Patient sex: F
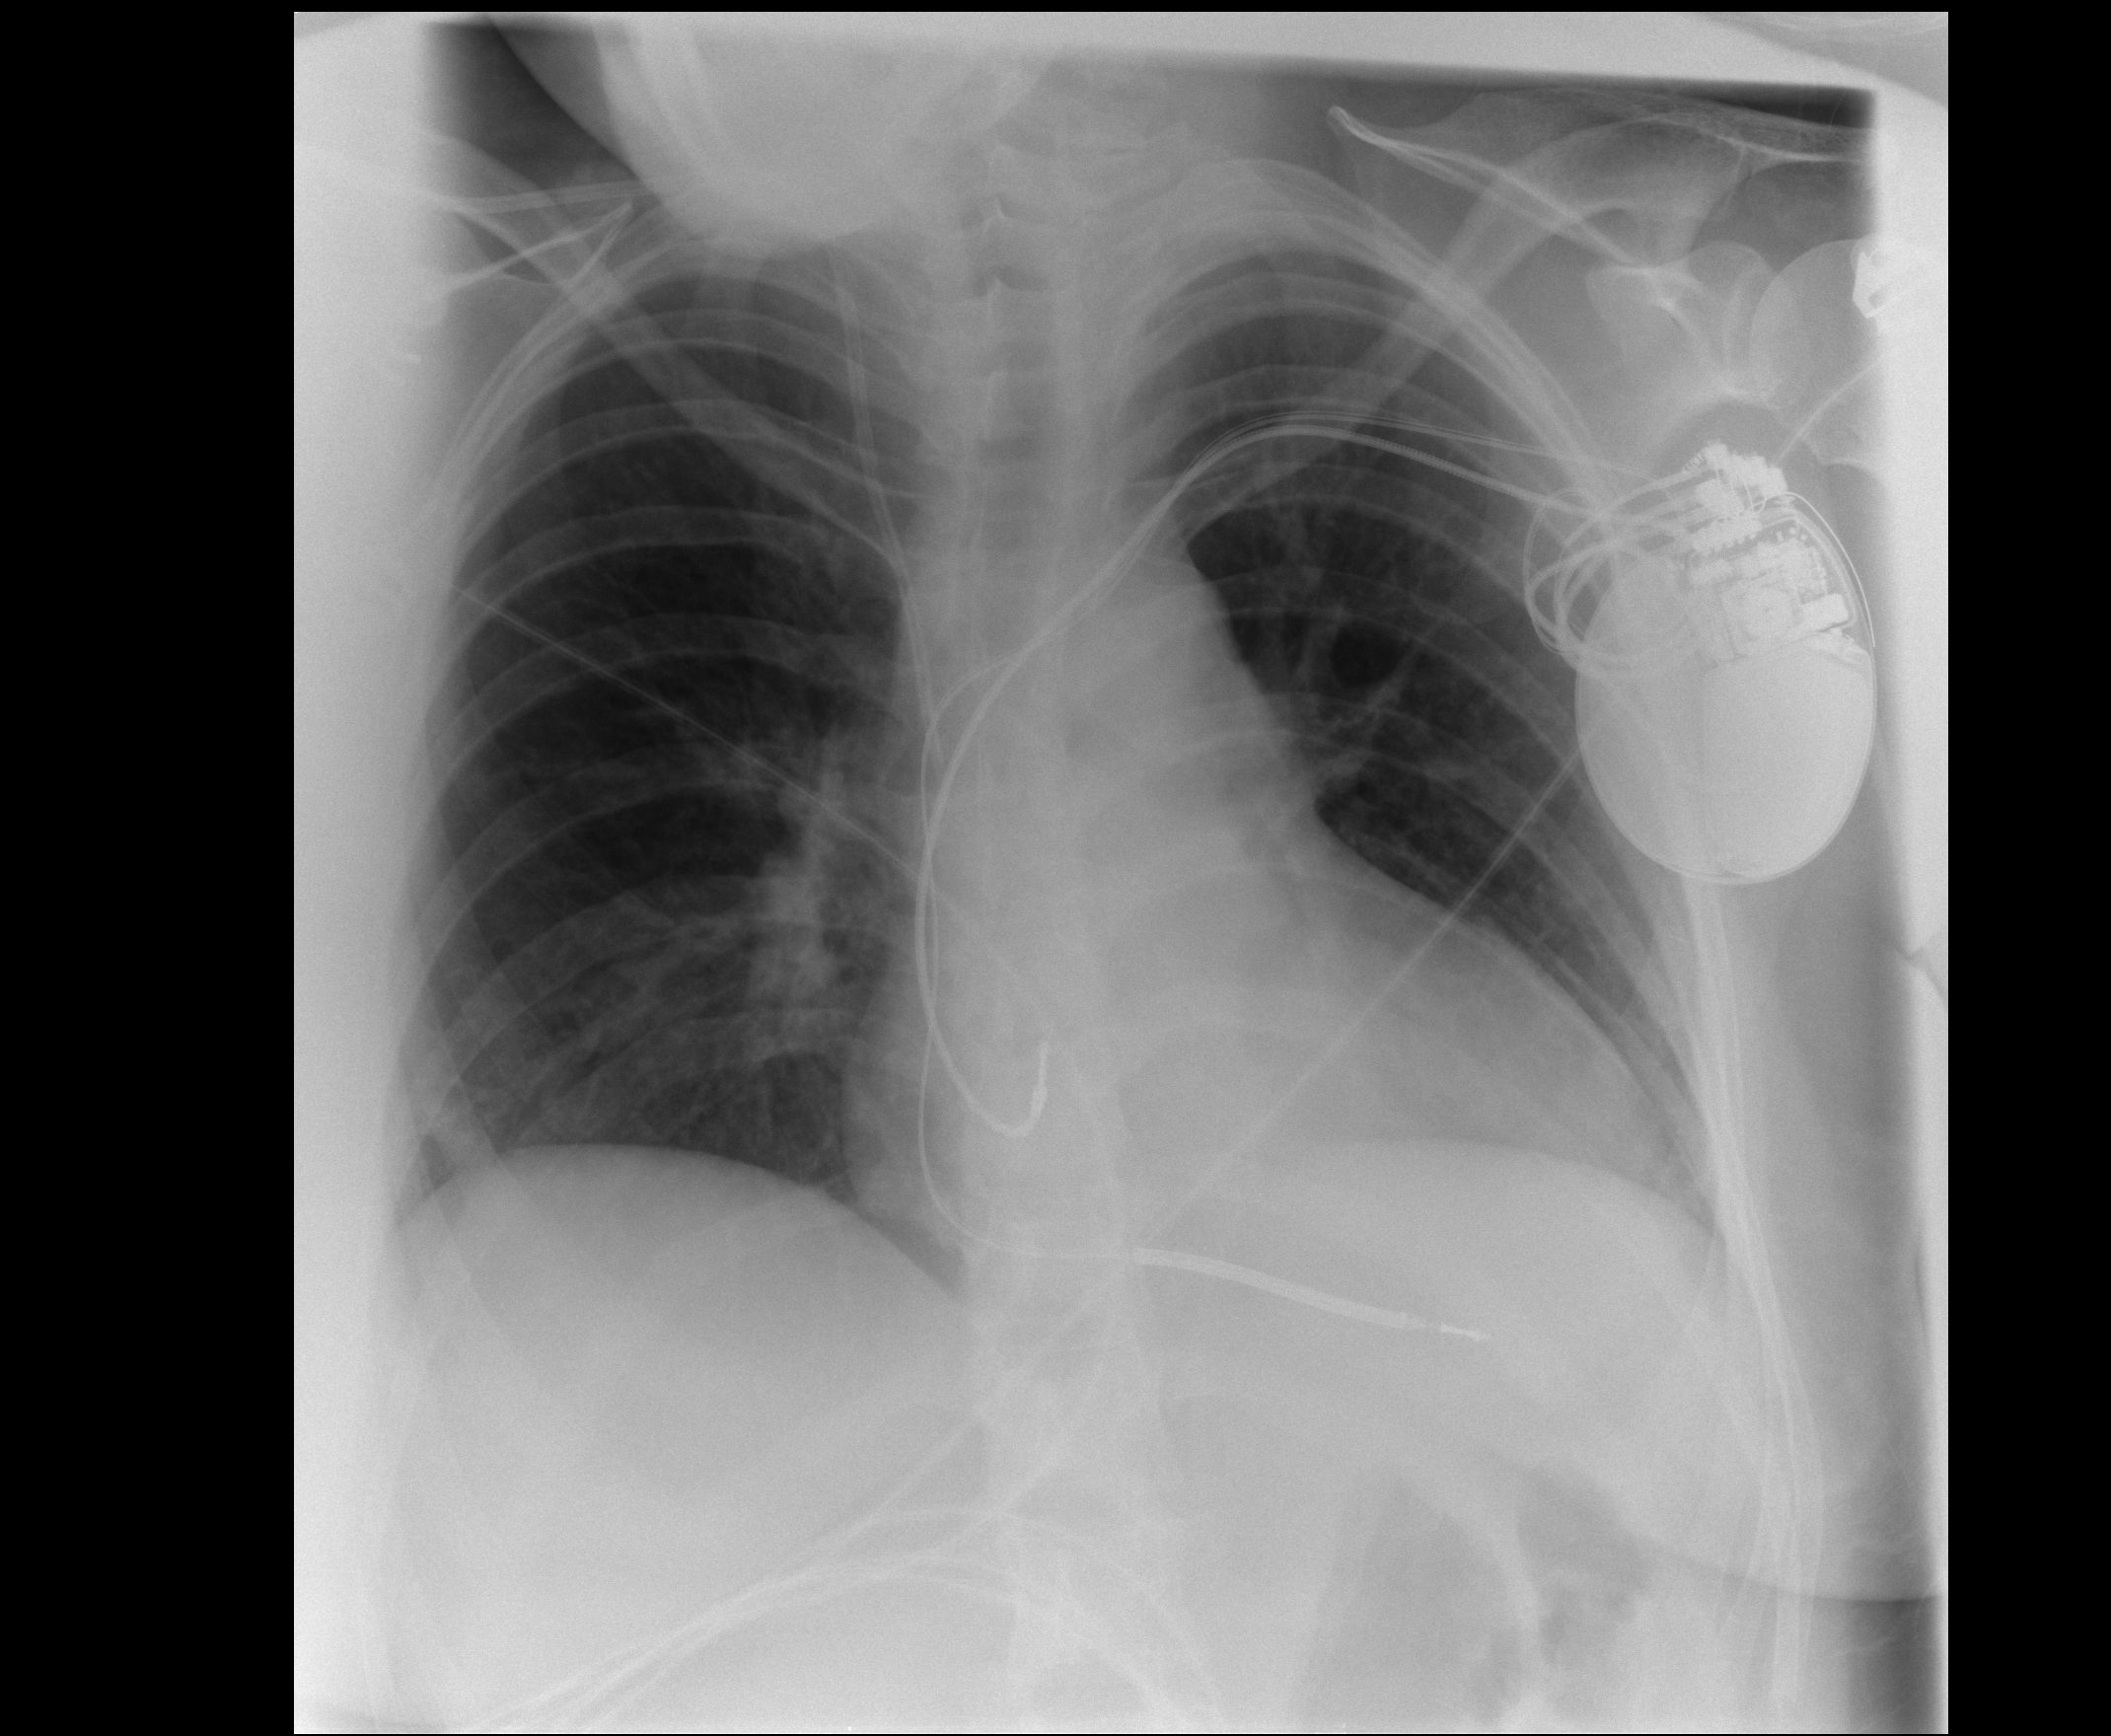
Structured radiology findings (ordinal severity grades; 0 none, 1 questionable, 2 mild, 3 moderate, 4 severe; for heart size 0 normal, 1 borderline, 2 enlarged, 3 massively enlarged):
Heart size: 2
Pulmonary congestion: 2
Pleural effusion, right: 0
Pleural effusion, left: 1
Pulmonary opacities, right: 0
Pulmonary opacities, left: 0
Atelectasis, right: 2
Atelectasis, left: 2